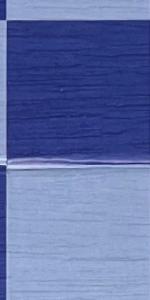
Label: Empty